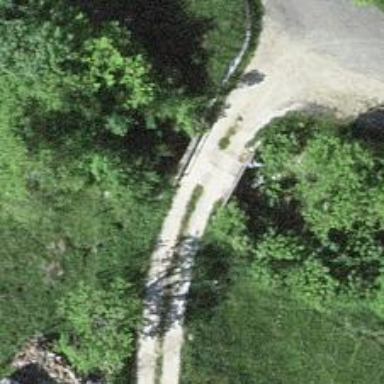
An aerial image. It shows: Track road on bridge.